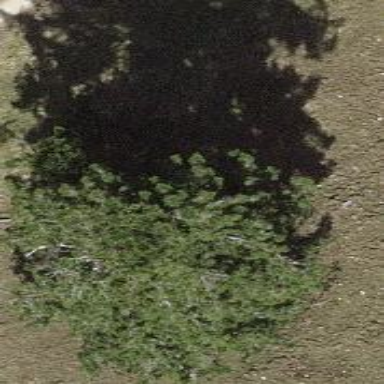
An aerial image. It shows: Beautiful tree in nature.